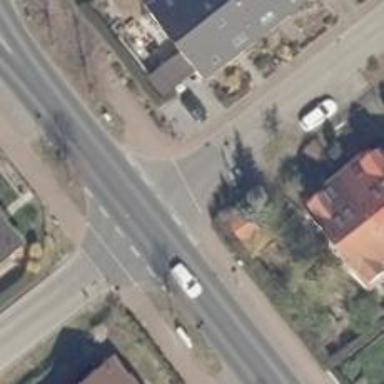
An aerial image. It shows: Road with "give way" sign.